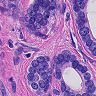
Metastatic tissue present: yes